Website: walmart
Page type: customer-info-address
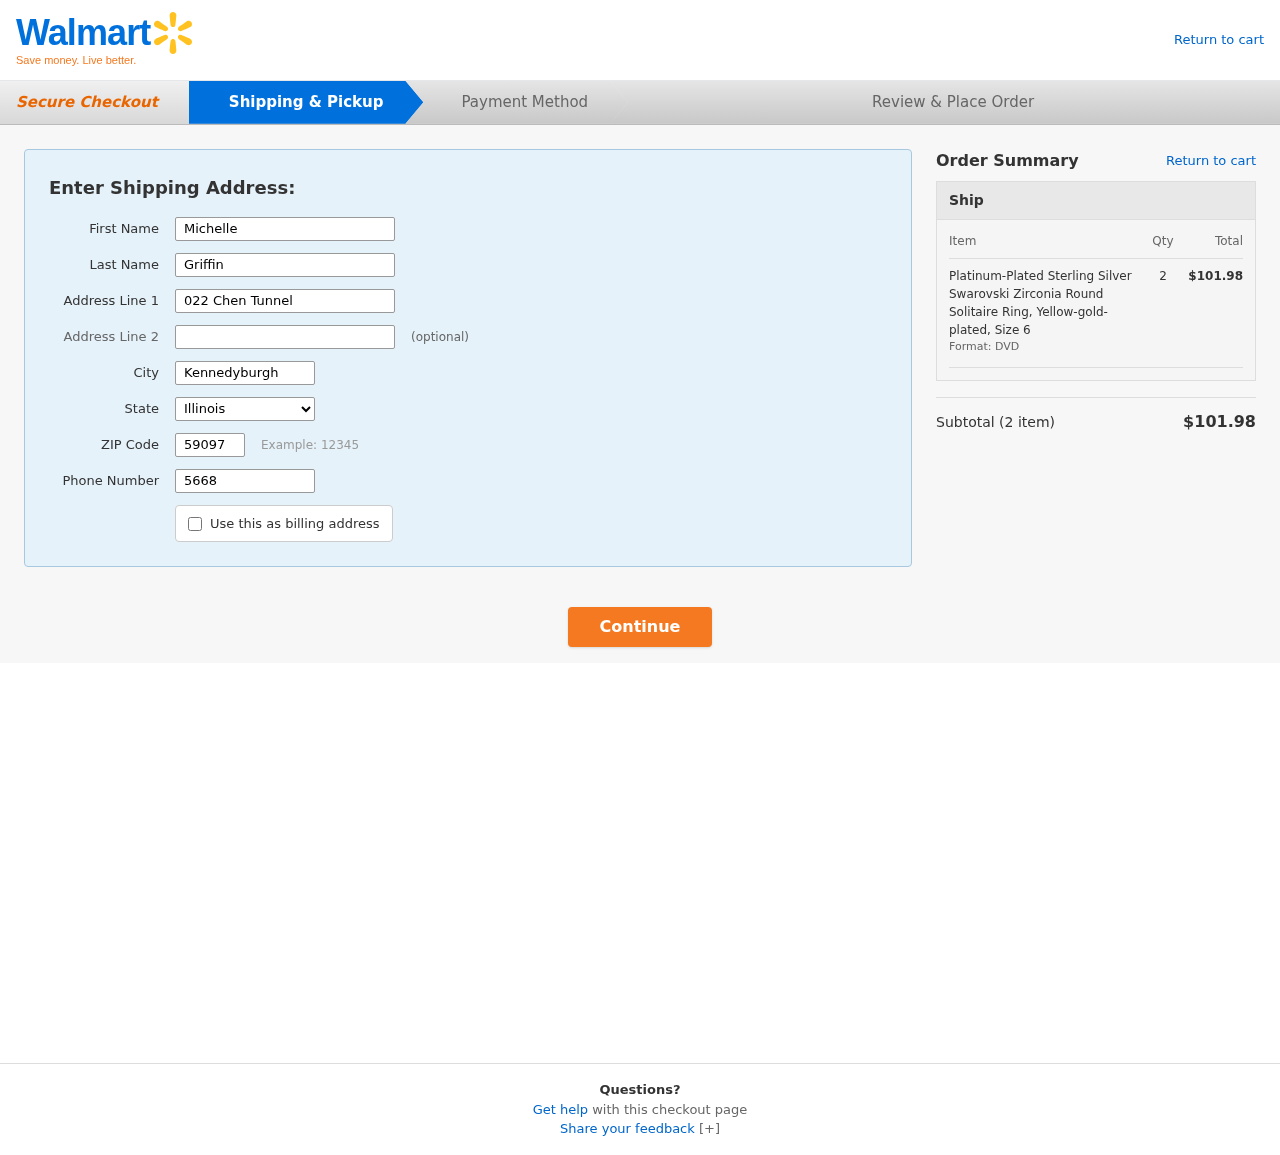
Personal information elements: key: PII_CITY
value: Kennedyburgh
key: PII_FIRSTNAME
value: Michelle
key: PII_LASTNAME
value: Griffin
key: PII_PHONE
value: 5668212737
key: PII_POSTCODE
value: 59097
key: PII_STATE
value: Illinois
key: PII_STREET
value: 022 Chen Tunnel
Product elements: key: PRODUCT1_NAME
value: Platinum-Plated Sterling Silver Swarovski Zirconia Round Solitaire Ring, Yellow-gold-plated, Size 6
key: PRODUCT1_QUANTITY
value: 2
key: PRODUCT1_LINE_TOTAL
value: $101.98
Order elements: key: ORDER_NUM_ITEMS
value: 2
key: ORDER_SUBTOTAL
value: $101.98